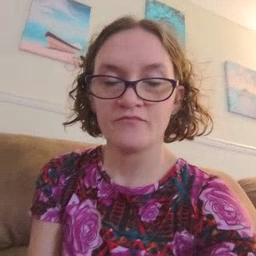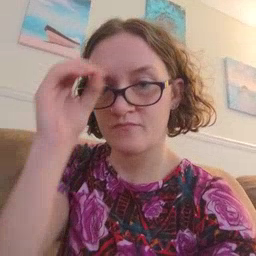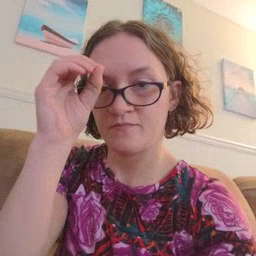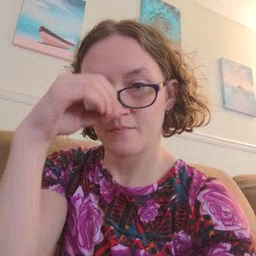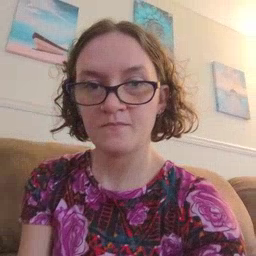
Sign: owl